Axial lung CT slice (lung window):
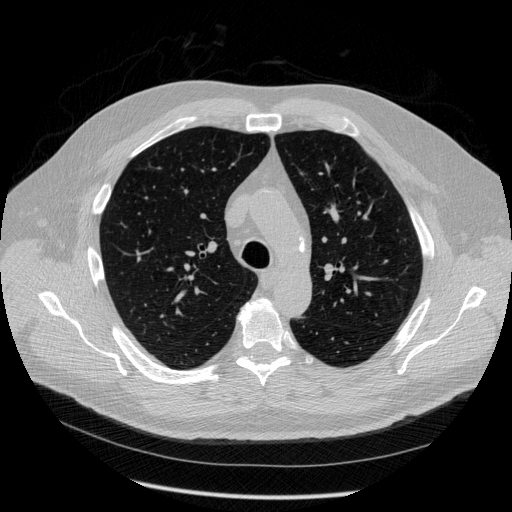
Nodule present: no